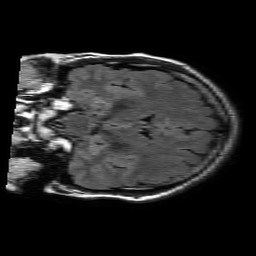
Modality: FLAIR
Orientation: coronal
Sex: female
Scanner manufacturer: philips
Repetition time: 11 s
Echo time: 0.125 s